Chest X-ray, PA view. Patient: 65 years old, sex F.
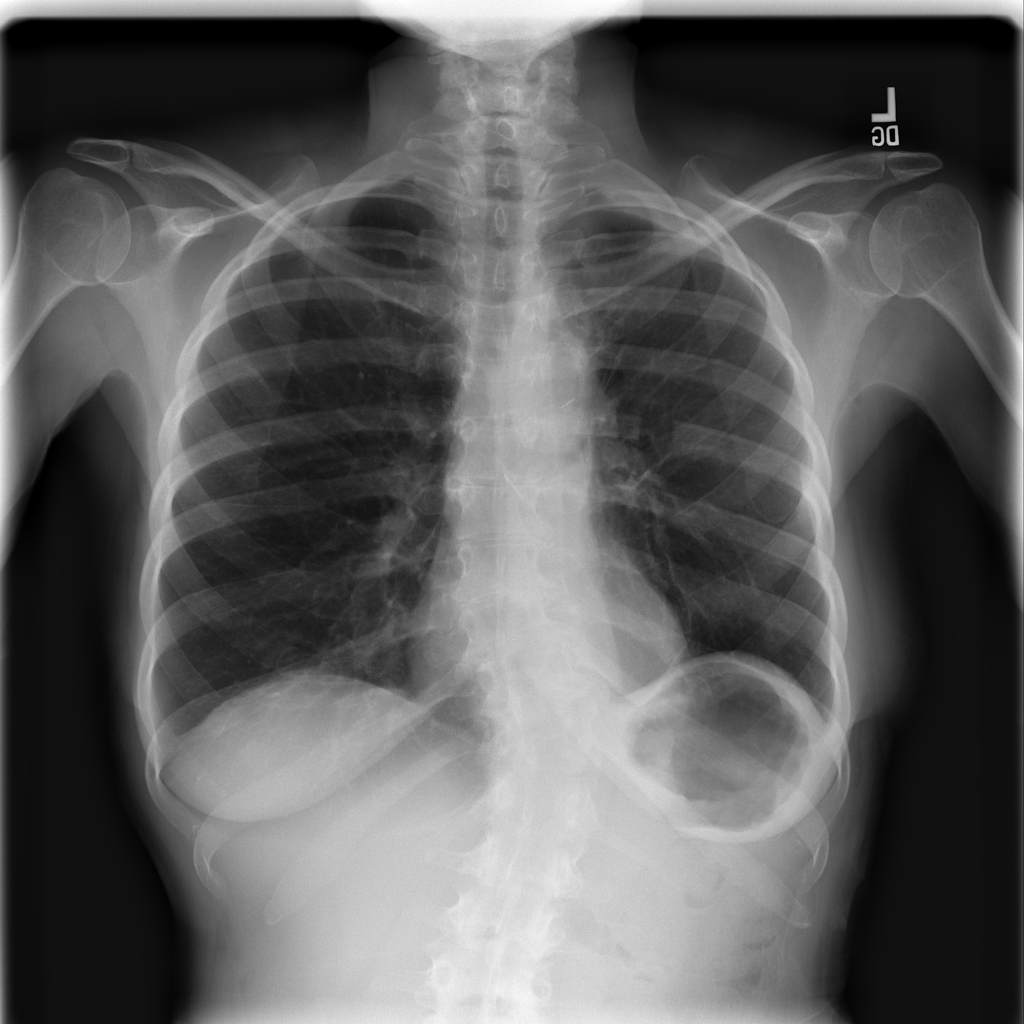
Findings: No Finding